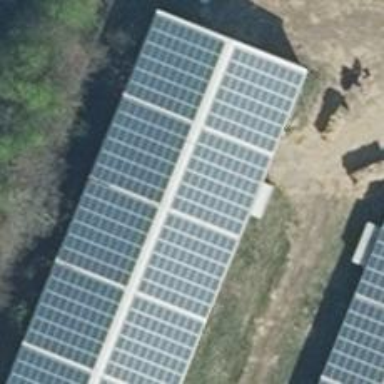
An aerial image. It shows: Solar photovoltaic panel generator.